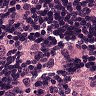
Metastatic tissue present: no